Brain MRI, modality: ceT1
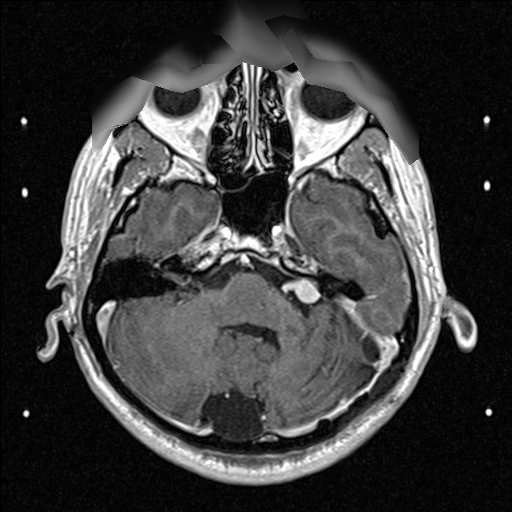